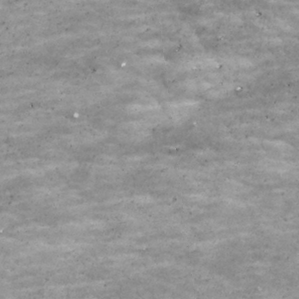
Label: non_frost